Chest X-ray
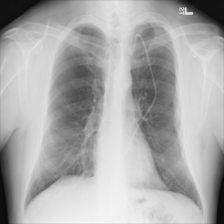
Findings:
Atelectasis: negative
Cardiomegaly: negative
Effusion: negative
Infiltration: negative
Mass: negative
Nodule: negative
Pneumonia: negative
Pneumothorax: negative
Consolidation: negative
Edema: negative
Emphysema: negative
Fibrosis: negative
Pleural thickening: negative
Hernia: negative